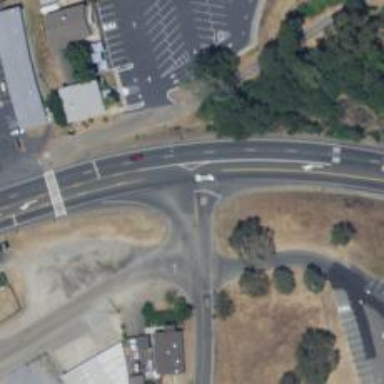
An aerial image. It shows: Road with stop sign.